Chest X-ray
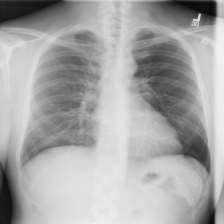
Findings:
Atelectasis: negative
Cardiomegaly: negative
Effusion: negative
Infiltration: negative
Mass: negative
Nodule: negative
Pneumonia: negative
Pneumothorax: negative
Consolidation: negative
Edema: negative
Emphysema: negative
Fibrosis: negative
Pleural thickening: negative
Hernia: negative